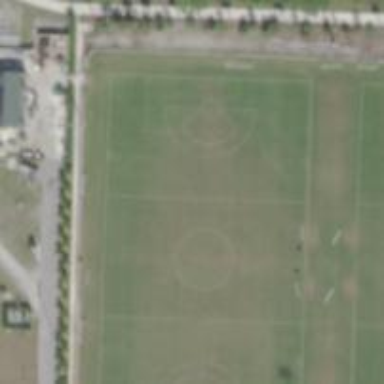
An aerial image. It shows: Soccer pitch designated for leisure and sports activities.